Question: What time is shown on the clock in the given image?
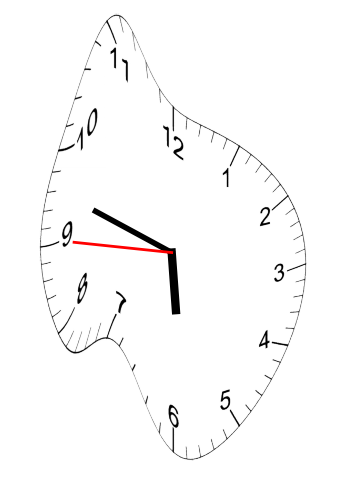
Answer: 05:47:45